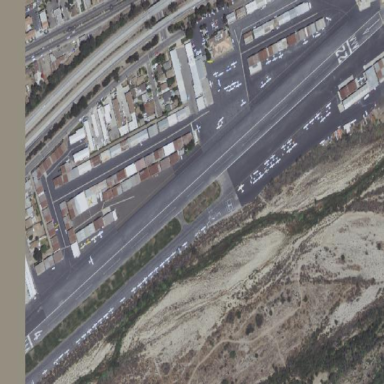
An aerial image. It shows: Runway at airport.